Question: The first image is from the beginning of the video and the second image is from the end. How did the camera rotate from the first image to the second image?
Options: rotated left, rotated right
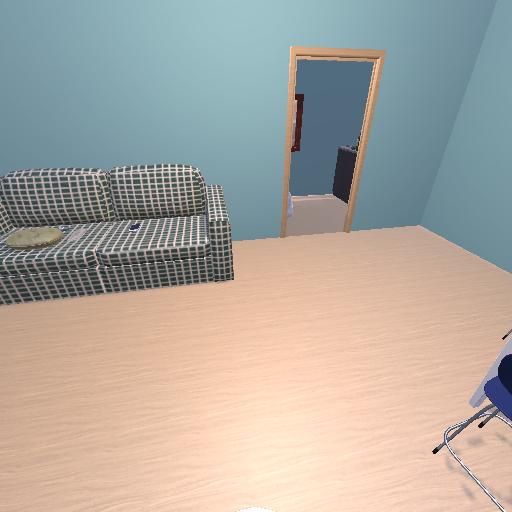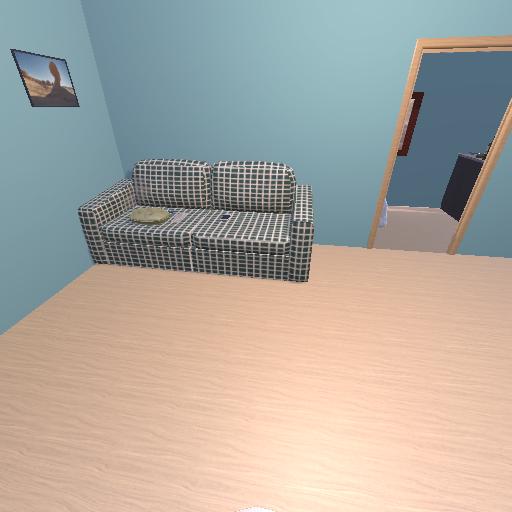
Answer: rotated left